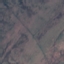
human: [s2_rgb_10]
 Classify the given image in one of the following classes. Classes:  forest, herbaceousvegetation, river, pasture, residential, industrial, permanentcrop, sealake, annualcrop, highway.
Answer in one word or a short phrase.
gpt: HerbaceousVegetation